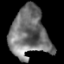
Tissue: lung
Cell type: T cells
Senescence score: 0.2405
Nuclear area (px): 1854
Mean DAPI intensity: 115.181